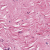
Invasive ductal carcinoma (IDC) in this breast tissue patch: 0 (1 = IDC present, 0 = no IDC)